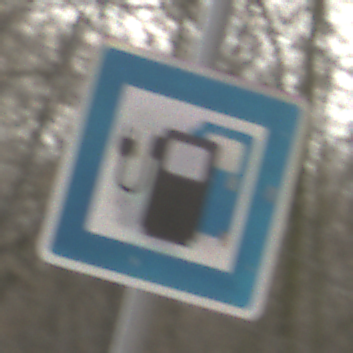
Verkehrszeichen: LadestationFuerElektrofahrzeuge
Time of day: MorningAfternoon
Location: Outdoor (Nature)
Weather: PartlyCloudy
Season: Winter
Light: Natural